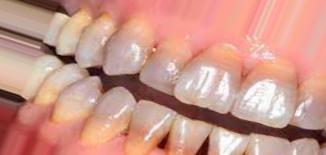
Condition: Tooth Discoloration